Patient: sex M, age 76
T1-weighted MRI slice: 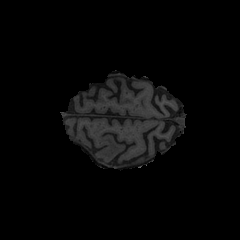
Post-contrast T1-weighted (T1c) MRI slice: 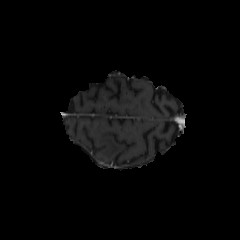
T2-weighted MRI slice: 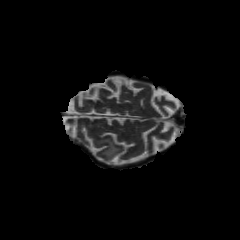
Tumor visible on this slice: yes
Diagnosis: Glioblastoma, IDH-wildtype
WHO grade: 4